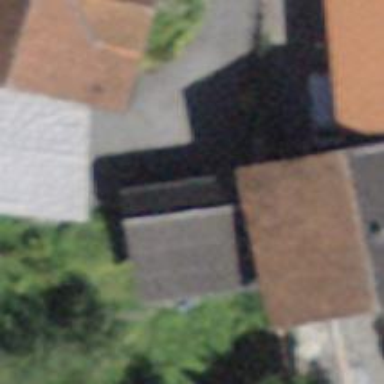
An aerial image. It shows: View of roof of building.